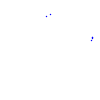
Particle: proton